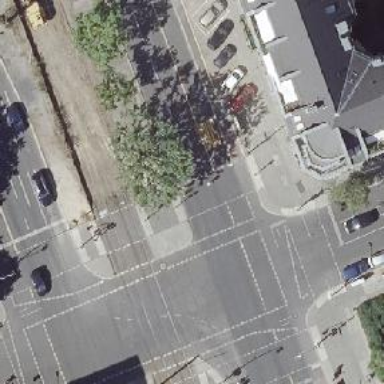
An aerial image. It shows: Footway located on traffic island.